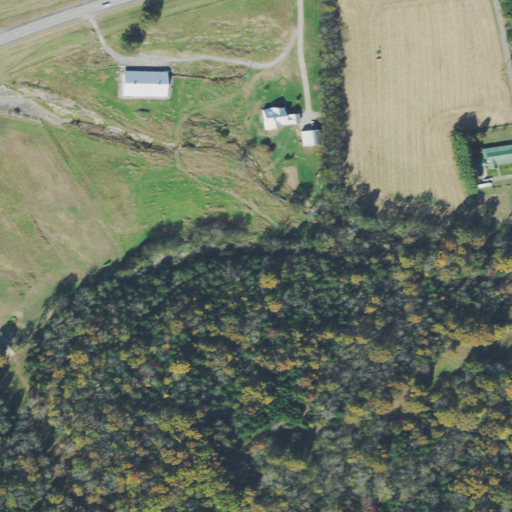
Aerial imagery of valley in Tennessee named Bains Hollow containing pasture, mixed forest, evergreen forest, deciduous forest, low intensity development, open development, and shrub